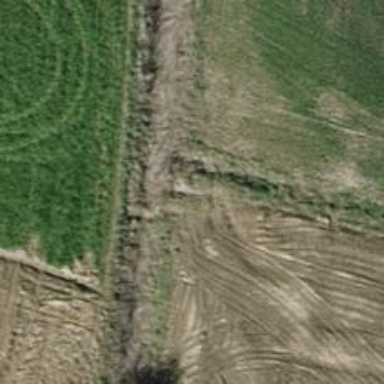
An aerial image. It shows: Ditch in the surroundings.